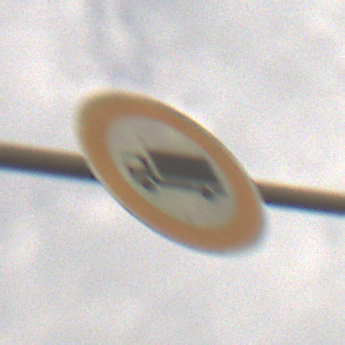
Verkehrszeichen: VerbotFuerKraftfahrzeugeUeberDreiKommaFuenfTonnen
Umgebung: Outdoor, Suburban
Tageszeit: MorningAfternoon
Wetter: Overcast
Licht: Natural
Jahreszeit: NotSpecified
Kontrast: LowContrast